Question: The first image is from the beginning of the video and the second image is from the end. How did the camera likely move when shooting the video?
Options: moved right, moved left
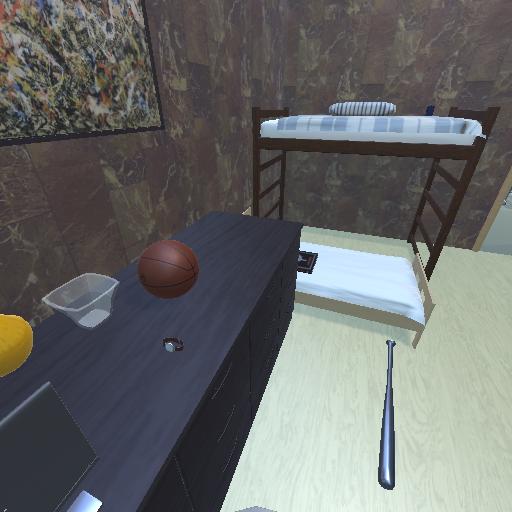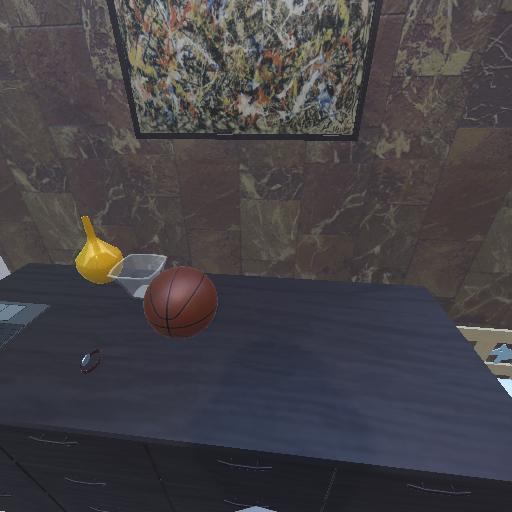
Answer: moved right